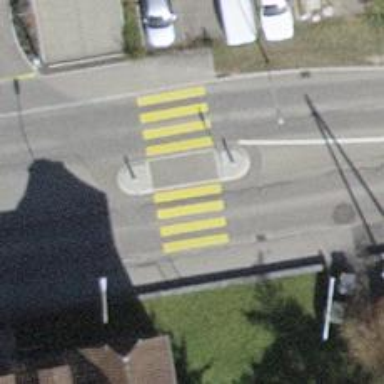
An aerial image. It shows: Uncontrolled zebra crossing with central island.